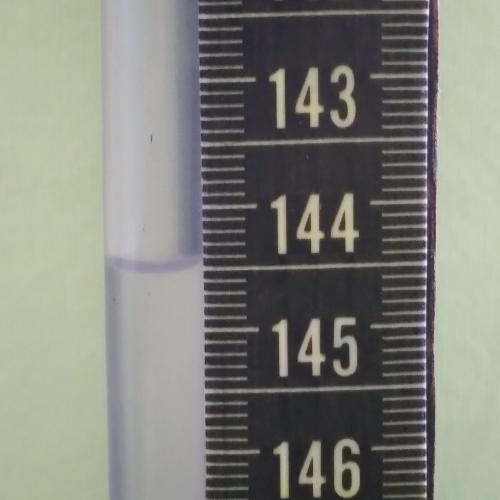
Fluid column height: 144.5 cm